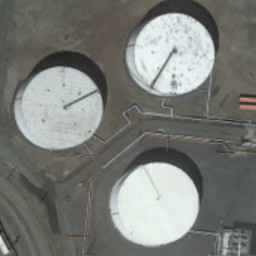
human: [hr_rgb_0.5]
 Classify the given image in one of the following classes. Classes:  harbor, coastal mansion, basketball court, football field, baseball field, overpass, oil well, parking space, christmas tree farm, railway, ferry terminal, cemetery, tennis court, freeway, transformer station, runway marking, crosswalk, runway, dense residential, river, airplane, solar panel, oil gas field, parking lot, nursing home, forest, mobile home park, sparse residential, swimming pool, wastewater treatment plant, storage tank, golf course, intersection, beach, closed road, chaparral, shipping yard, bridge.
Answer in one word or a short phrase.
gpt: storage tank